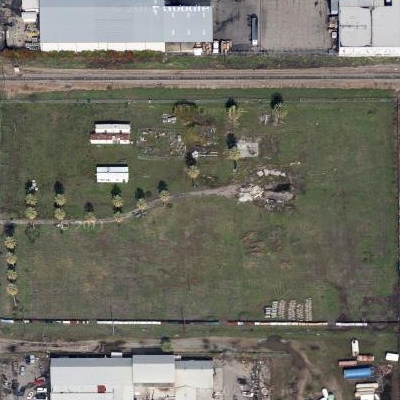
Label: Grass